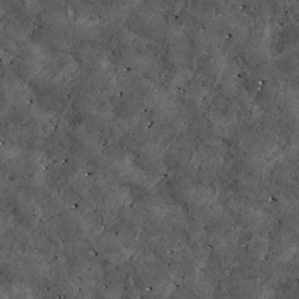
Label: non_frost